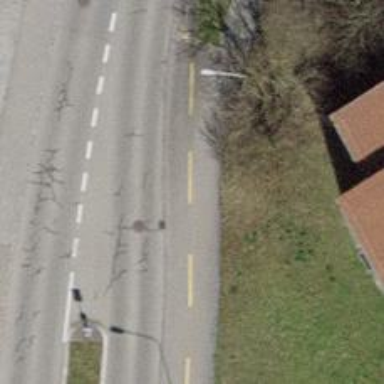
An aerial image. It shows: Asphalt road designated as cycleway. Both the cycleway and the footway have asphalt surfaces.